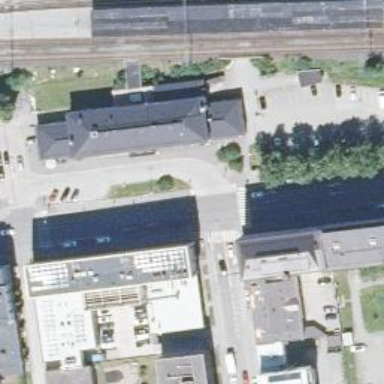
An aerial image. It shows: Car rental facility.